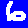
Digit: 6